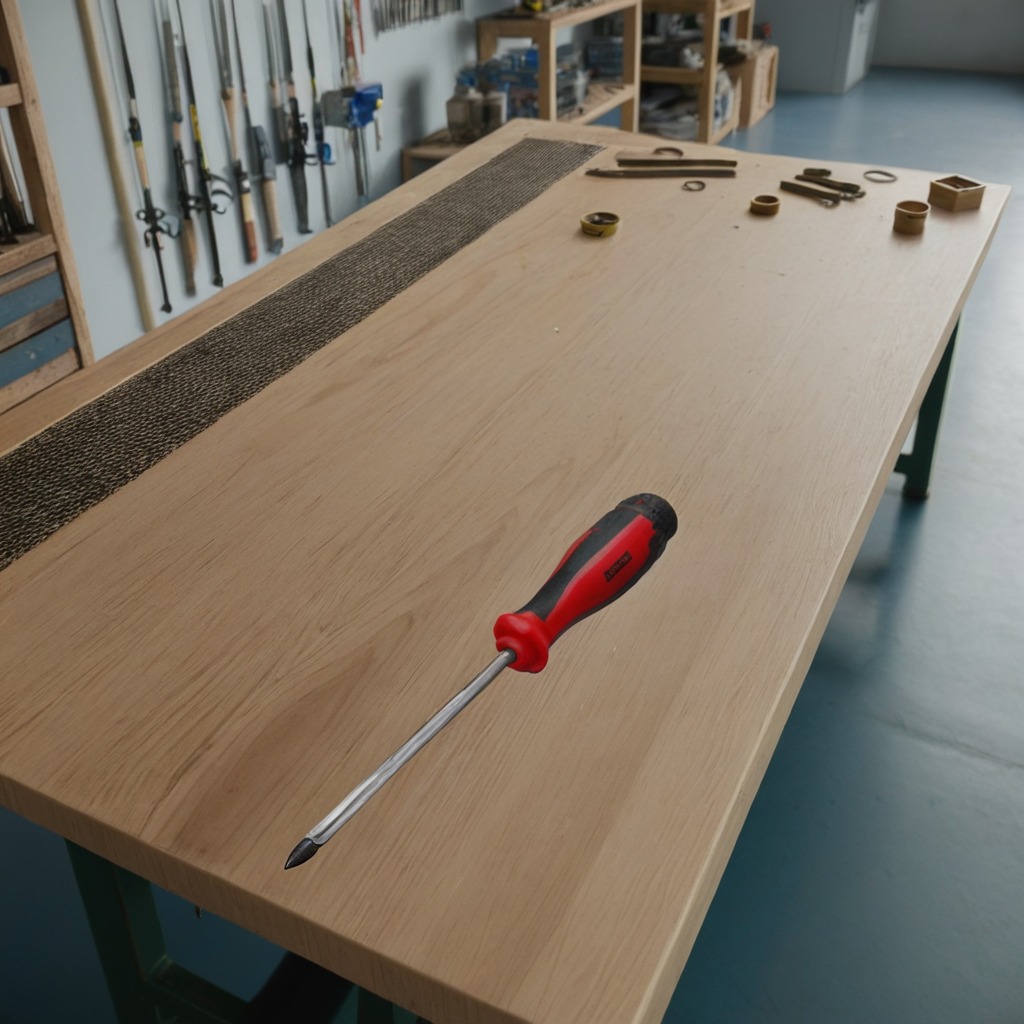
A screwdriver is lying on a workbench inside a coastal fishing gear workshop.